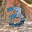
Label: 3